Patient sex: M
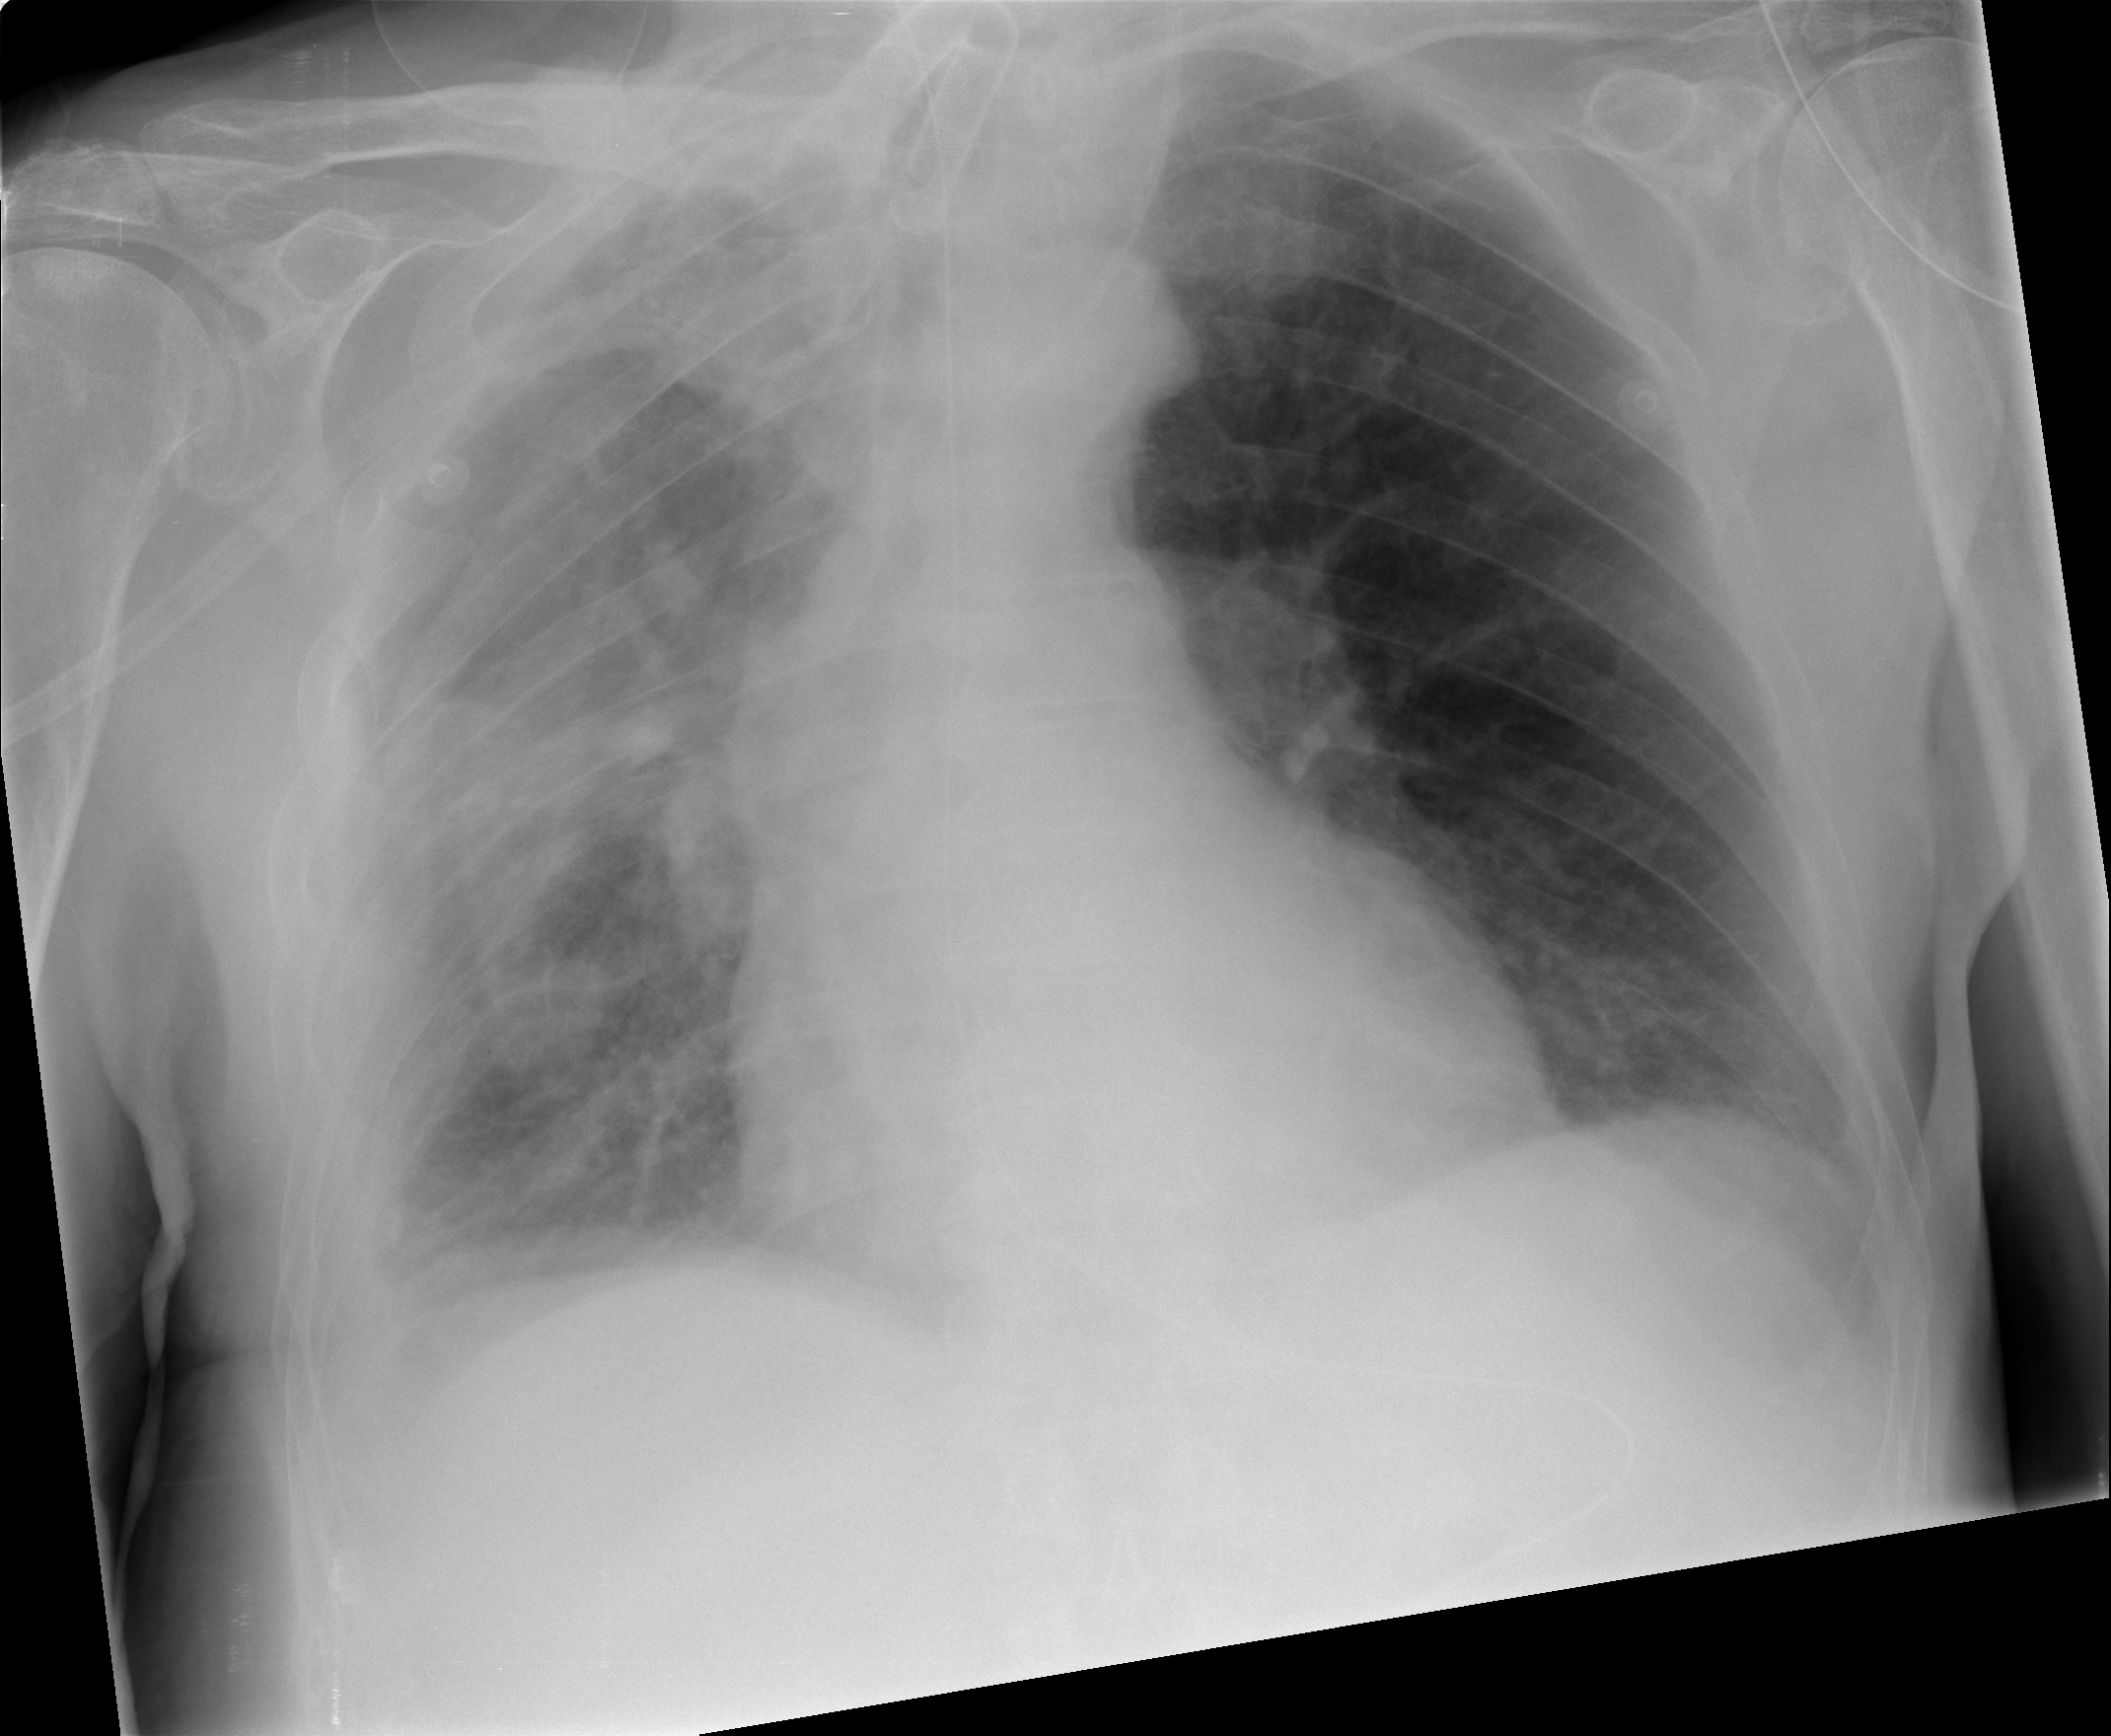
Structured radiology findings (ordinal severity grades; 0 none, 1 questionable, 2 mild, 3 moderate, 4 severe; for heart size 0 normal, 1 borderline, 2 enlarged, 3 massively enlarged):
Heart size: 0
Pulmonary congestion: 2
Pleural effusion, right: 2
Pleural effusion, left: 0
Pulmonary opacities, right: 3
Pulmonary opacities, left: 0
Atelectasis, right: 3
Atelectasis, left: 0